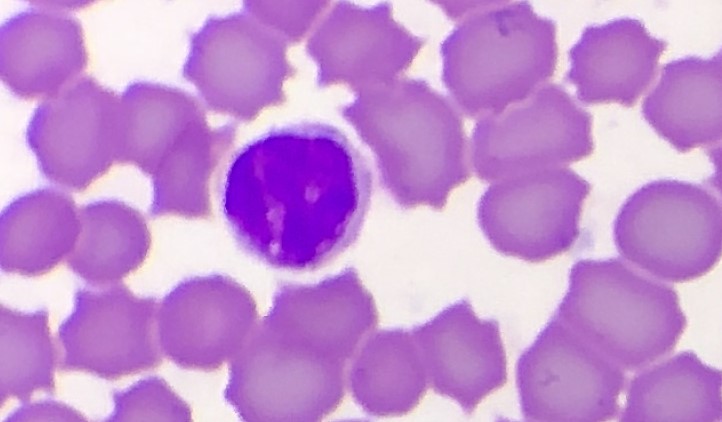
White blood cell type: Lymphocyte